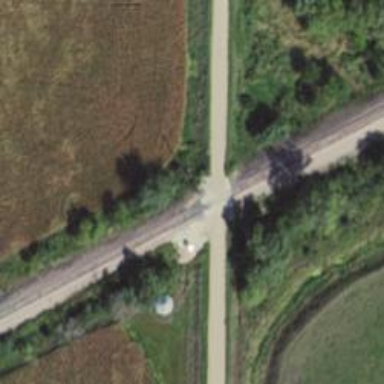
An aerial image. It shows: Railway track.